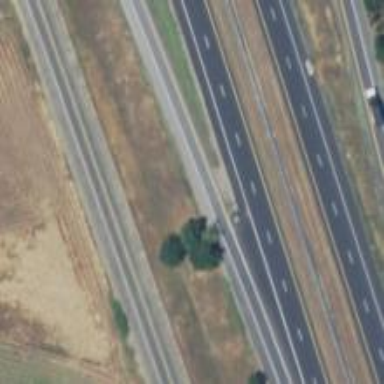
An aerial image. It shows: Motorway link.